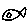
Label: fish